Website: lowes
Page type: customer-info-address
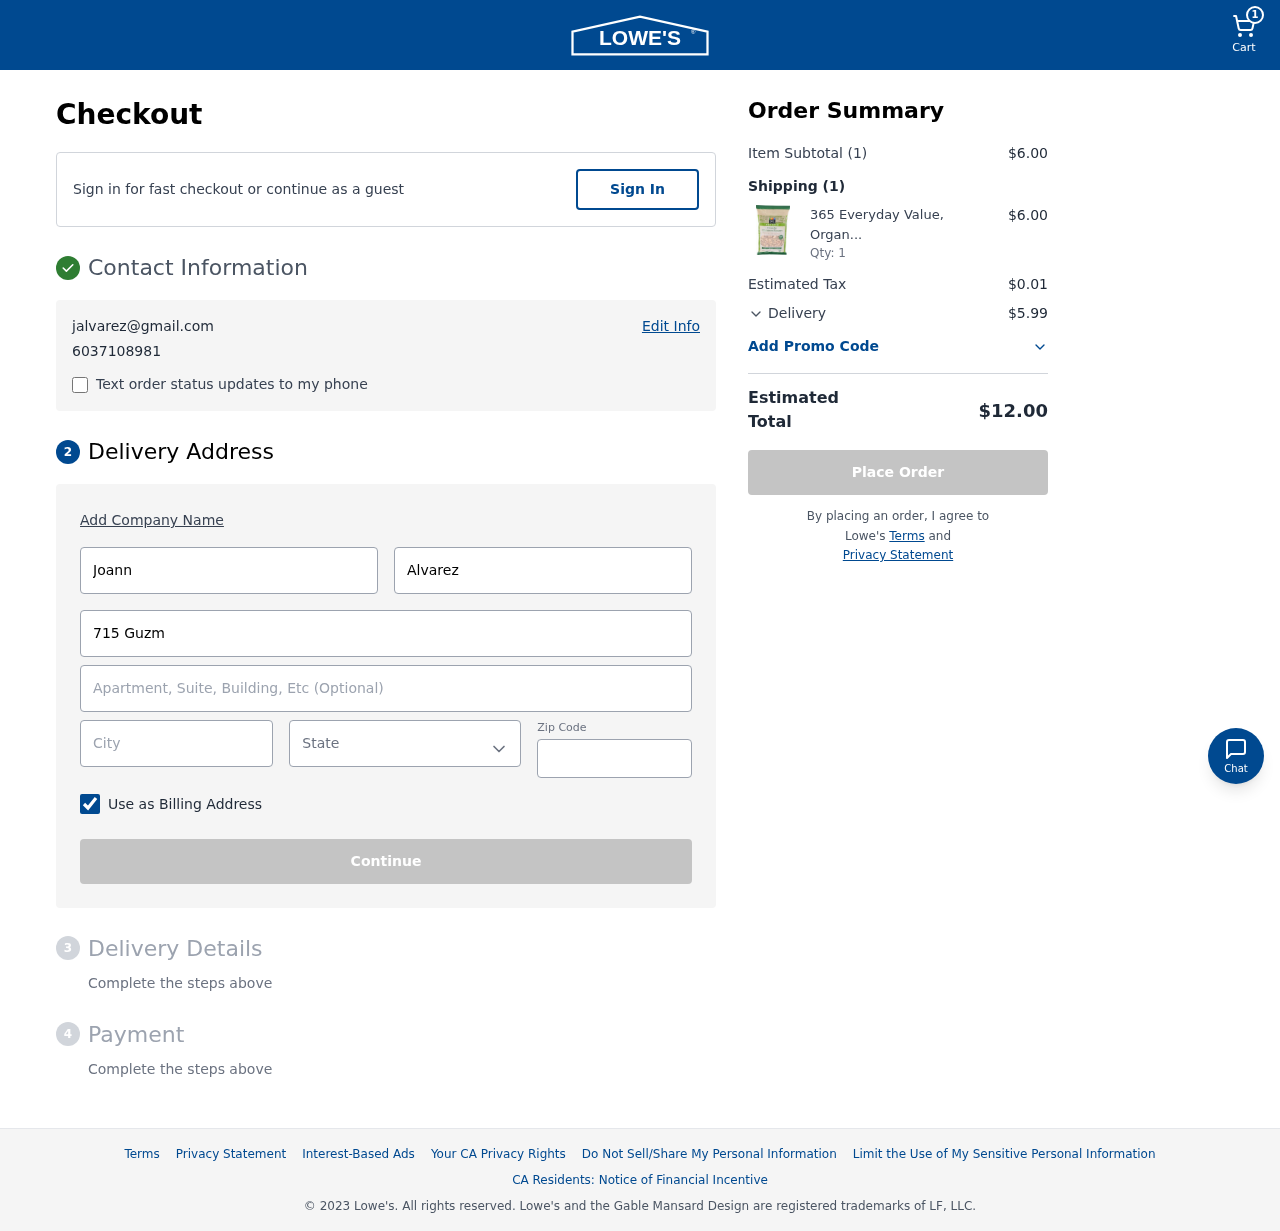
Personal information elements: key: PII_CITY
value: Maureenside
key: PII_EMAIL
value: jalvarez@gmail.com
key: PII_FIRSTNAME
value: Joann
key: PII_LASTNAME
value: Alvarez
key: PII_PHONE
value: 6037108981
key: PII_POSTCODE
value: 69627
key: PII_STATE
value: Illinois
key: PII_STREET
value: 715 Guzman Ridges
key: PII_STREET2
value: Apt. 020
Product elements: key: PRODUCT1_NAME
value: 365 Everyday Value, Organic Crunchy Cinnamon Squares, 28 oz
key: PRODUCT1_QUANTITY
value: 1
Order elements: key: ORDER_NUM_ITEMS
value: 1
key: ORDER_SUBTOTAL
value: $6.00
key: ORDER_NUM_ITEMS2
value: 1
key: ORDER_SUBTOTAL2
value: $6.00
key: ORDER_TAX
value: $0.01
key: ORDER_SHIPPING_COST
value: $5.99
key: ORDER_TOTAL
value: $12.00